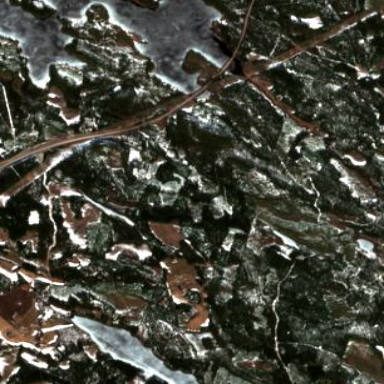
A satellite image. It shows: Mixed leaf woodland.